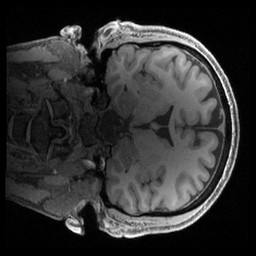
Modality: T1w
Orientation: coronal
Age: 43
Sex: male
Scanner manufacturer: siemens
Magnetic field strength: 3 T
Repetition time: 2.4 s
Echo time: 0.00241 s